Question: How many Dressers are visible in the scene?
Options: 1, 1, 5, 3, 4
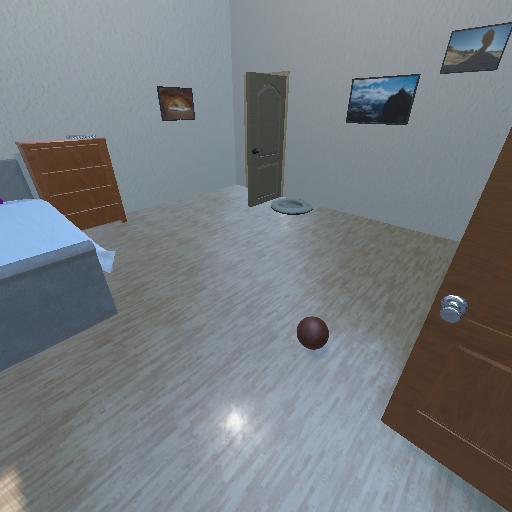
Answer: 1